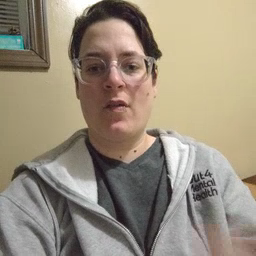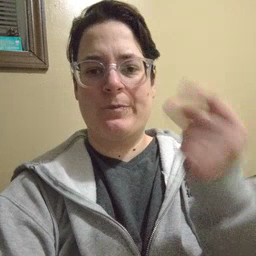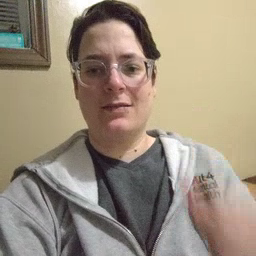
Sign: fast